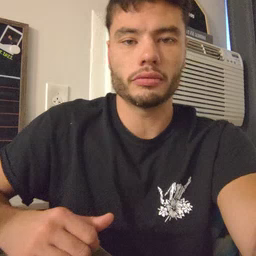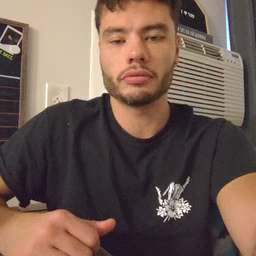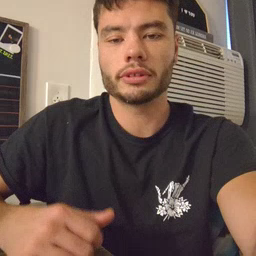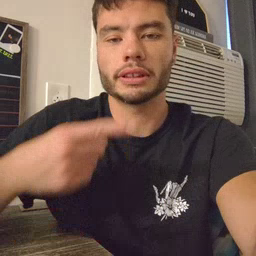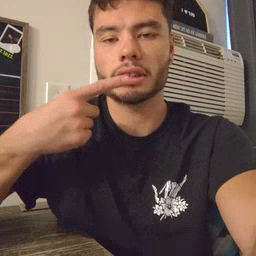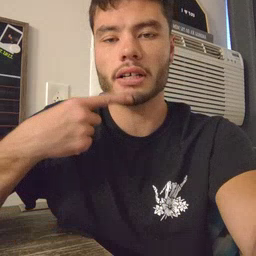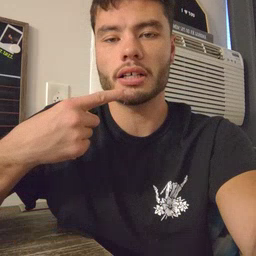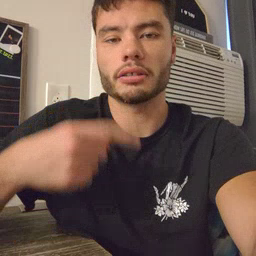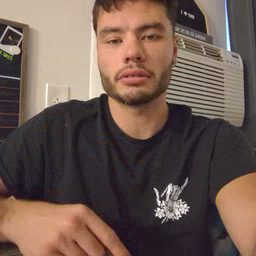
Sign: say